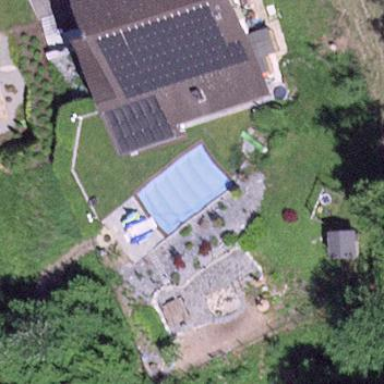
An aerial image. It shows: Swimming pool located in leisure land.